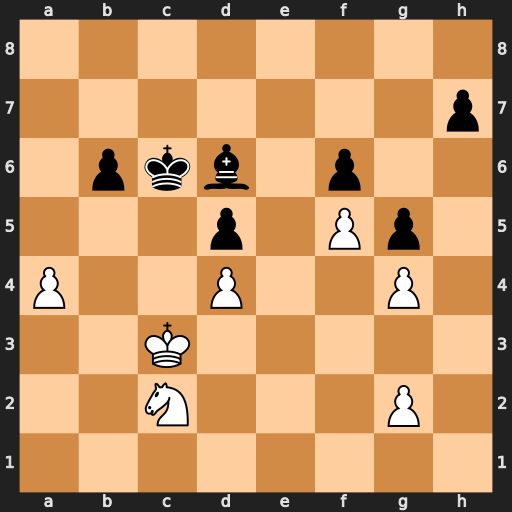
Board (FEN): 8/7p/1pkb1p2/3p1Pp1/P2P2P1/2K5/2N3P1/8
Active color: w
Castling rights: -
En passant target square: -
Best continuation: Nb4+ Kb7 Nxd5